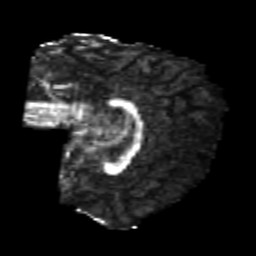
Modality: FA
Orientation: sagittal
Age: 22
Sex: female
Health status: healthy
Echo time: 0.074 s